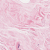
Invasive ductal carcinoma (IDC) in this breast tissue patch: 0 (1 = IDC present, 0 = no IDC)